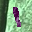
Label: 1